Question: New to Ruby and learning at the moment.
I am not sure I should use arrays or matrix for this.
I have arrays
'''
[['J','O','I','J','O'],
['I','J','O','J','O'],
['I','I','J','I','J']]
'''
I want to find out the following as you can see in the image.
'''
['J', 'O']
['I', 'J']
'''

What I thought was using Ruby Matrix, but I am not sure if I can divide the original array/matrix to chunk of small 2 by 2 matrix and if it matches with '[J, O], [I, J]'.
Or should I use array and loop through.
I appreciate any inputs.
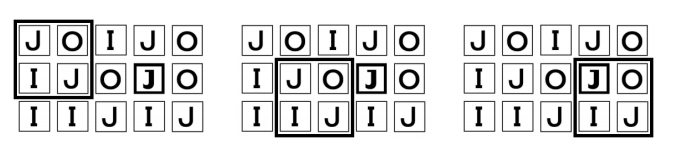
Answer: I suggest you use the method <URL> to do this.
'''
require 'matrix'
def find_in_matrix(arr,sub)
sub_nrows = sub.size
sub_ncols = sub.first.size
rows = Array[*0..arr.size-sub_nrows]
cols = Array[*0..arr.first.size-sub_ncols]
arr_m = Matrix[*arr]
sub_m = Matrix[*sub]
rows.product(cols).select {|i,j| arr_m.minor(i,sub_nrows,j,sub_ncols)==sub_m}
end
'''
'''
arr = [['J','O','I','J','O'],
['I','J','O','J','O'],
['I','I','J','I','J']]
sub = [['J', 'O'],
['I', 'J']]
find_in_matrix(arr,sub) #=> [[0, 0], [1, 1], [1, 3]]
find_in_matrix(arr, [['O'], ['J']]) #=> [[0, 1], [1, 2], [1, 4]]
find_in_matrix(arr, [['O']]) #=> [[0, 1], [0, 4], [1, 2], [1, 4]]
find_in_matrix(arr, [['I','J','O']]) #=> [[0, 2], [1, 0]]
find_in_matrix(arr, [['I','J'],['J','O']]) #=> []
find_in_matrix(arr, [[]]) #=> [[0, 0], [0, 1],...,[0, 5]]
# [1, 0], [1, 1],...,[1, 5]]
# [2, 0], [2, 1],...,[2, 5]]
'''
For the example above:
'''
sub_nrows = sub.size #=> 2
sub_ncols = sub.first.size #=> 2
rows = Array[*0..(arr.size-sub_nrows)] #=> [0, 1]
cols = Array[*0..(arr.first.size-sub_ncols)] #=> [0, 1, 2, 3]
arr_m = Matrix[*arr]
#=> Matrix[["J", "O", "I", "J", "O"], ["I", "J", "O", "J", "O"],
# ["I", "I", "J", "I", "J"]]
sub_m = Matrix[*sub]
#=> Matrix[["J", "O"], ["I", "J"]]
a = rows.product(cols)
#=> [[0, 0], [0, 1], [0, 2], [0, 3], [1, 0], [1, 1], [1, 2], [1, 3]]
a.select {|i,j| arr_m.minor(i,sub_nrows,j,sub_ncols)==sub_m}
#=> [[0, 0], [1, 1], [1, 3]]
'''
Consider the first element of 'a' that 'select' passes into the block: '[0, 0]' (i.e., the block variables 'i' and 'j' are both assigned the value zero). We therefore compute:
'''
arr_m.minor(i,sub_nrows,j,sub_ncols) #=> arr_m.minor(0,2,0,2)
#=> Matrix[["J", "O"], ["I", "J"]]
'''
As
'''
arr_m.minor(0,2,0,2) == sub_m
'''
'[0, 0]' is selected. On the other hand, for the element '[1, 2]' of 'a', 'i => 1, j => 2', so:
'''
arr_m.minor(i,sub_nrows,j,sub_ncols) #=> arr_m.minor(1,2,2,2)
#=> Matrix[["O", "J"], ["J", "I"]]
'''
which does not equal 'sub_m', so the element '[1, 2]' is not selected.
Note that 'Matrix#minor' has two forms. I used the form that takes four parameters. The other form takes two ranges as parameters.